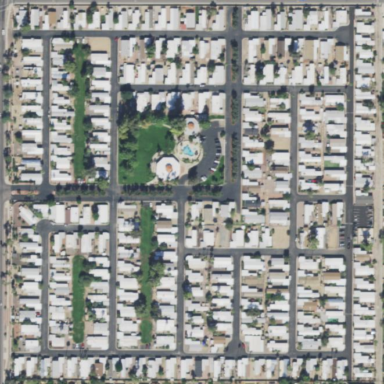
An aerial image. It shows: Mobile residential area known as trailer park.